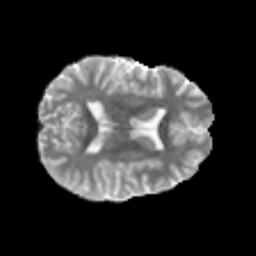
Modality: MD
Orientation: axial
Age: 20
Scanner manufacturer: philips
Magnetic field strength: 3 T
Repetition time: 8.6 s
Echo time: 0.127 s